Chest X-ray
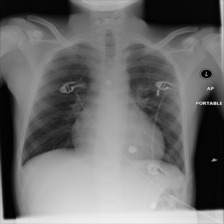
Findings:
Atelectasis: negative
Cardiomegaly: negative
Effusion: negative
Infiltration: negative
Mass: negative
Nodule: negative
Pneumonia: negative
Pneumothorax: negative
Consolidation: negative
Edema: negative
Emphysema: negative
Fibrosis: negative
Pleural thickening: negative
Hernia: negative